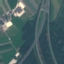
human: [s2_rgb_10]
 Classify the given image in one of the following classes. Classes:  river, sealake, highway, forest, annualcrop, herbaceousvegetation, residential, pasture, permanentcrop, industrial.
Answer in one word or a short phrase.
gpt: Highway